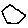
Label: hexagon